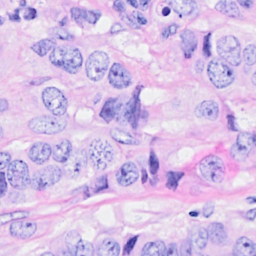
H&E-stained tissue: Breast